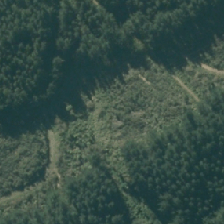
Land cover: grose_broom